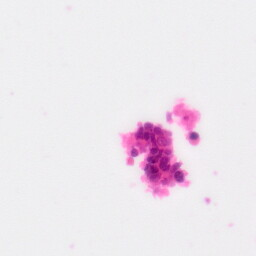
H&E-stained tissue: Colon